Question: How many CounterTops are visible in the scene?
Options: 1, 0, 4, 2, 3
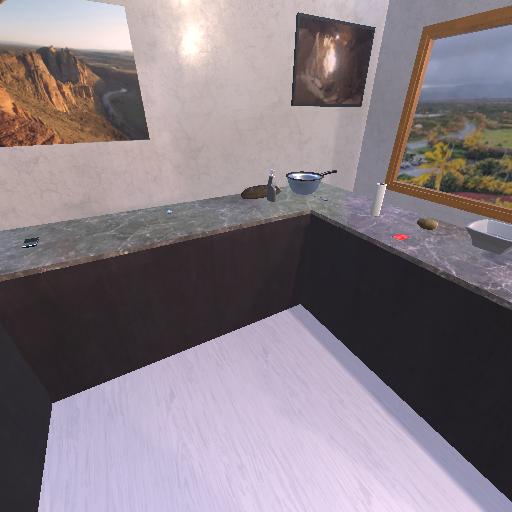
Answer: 1